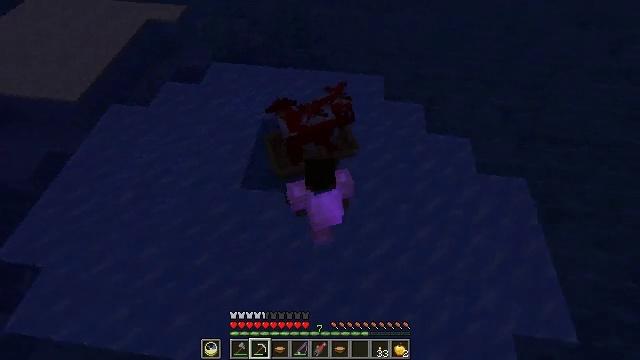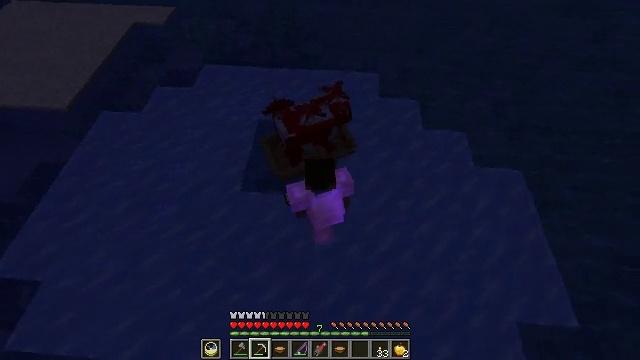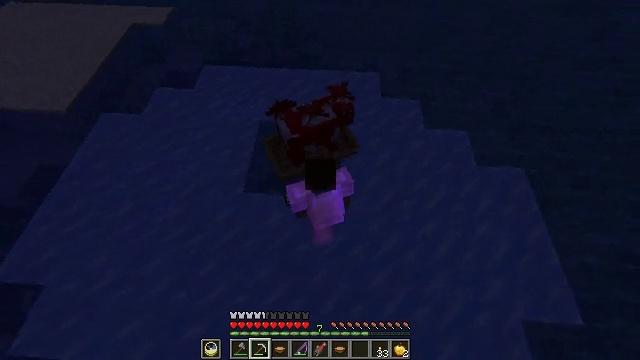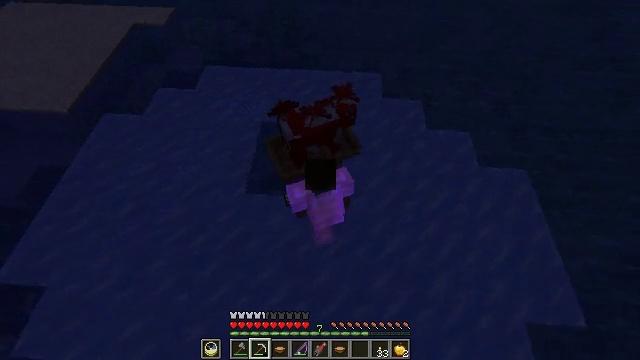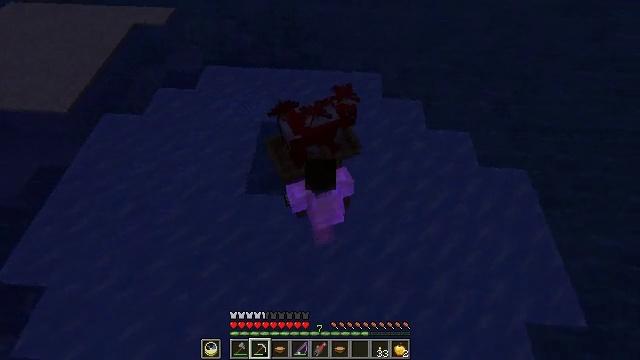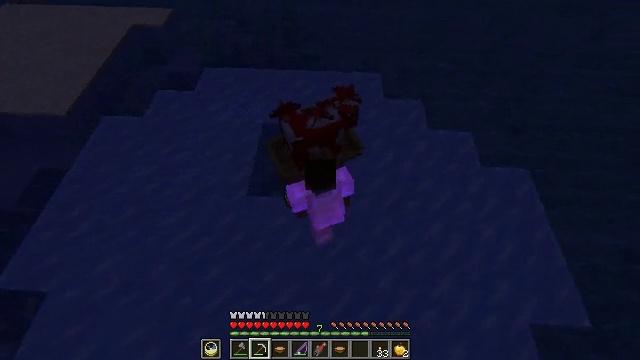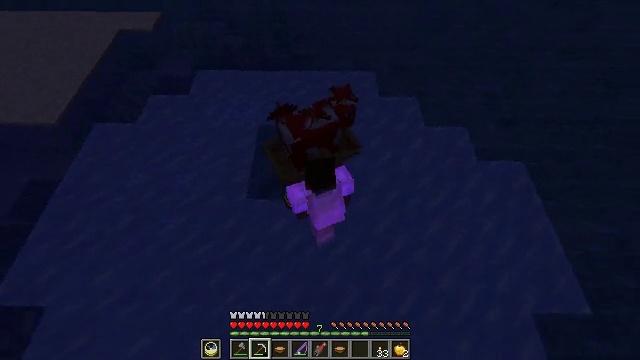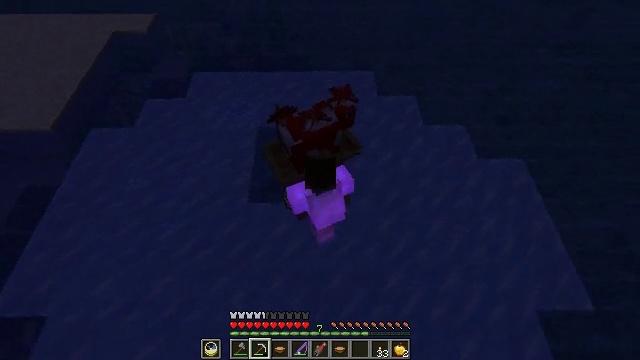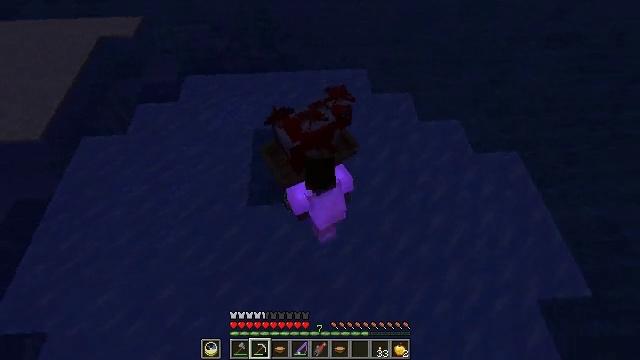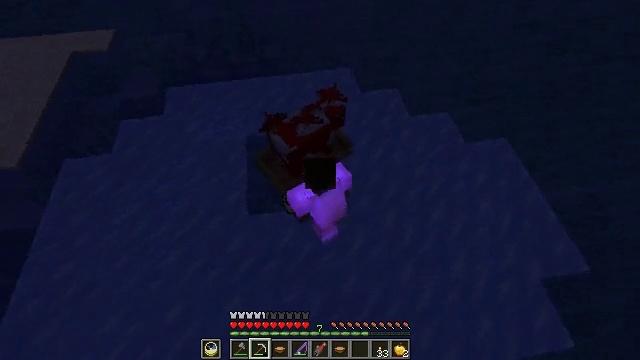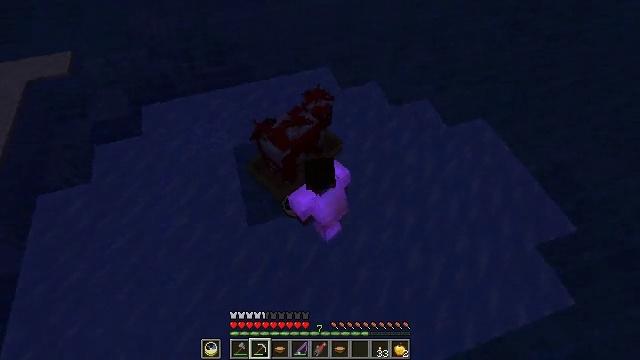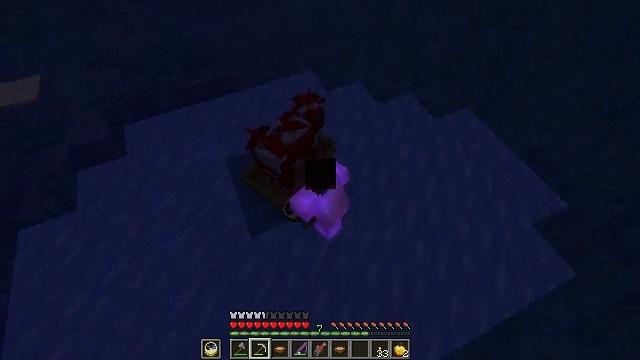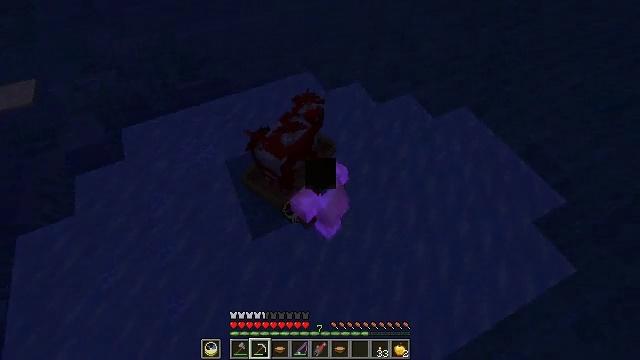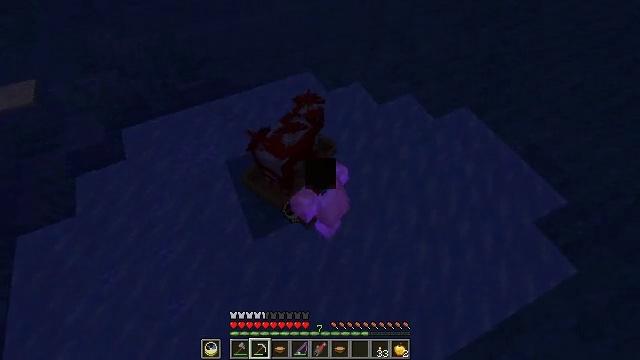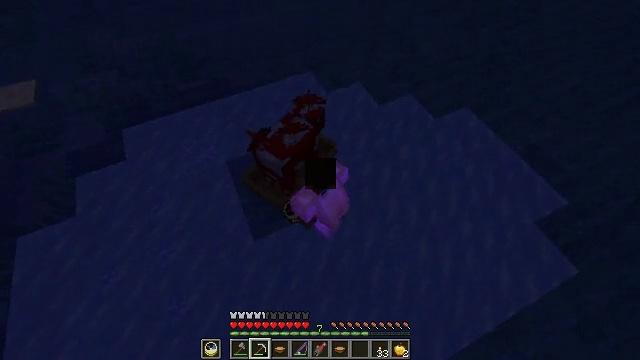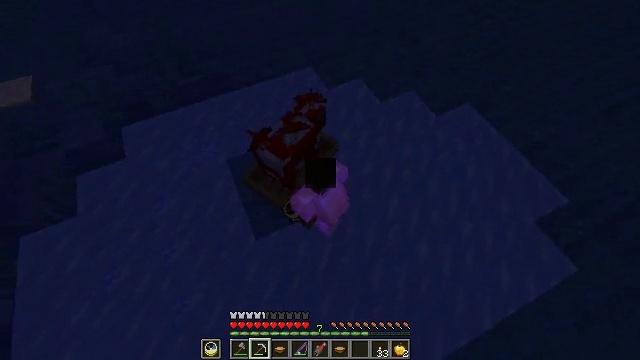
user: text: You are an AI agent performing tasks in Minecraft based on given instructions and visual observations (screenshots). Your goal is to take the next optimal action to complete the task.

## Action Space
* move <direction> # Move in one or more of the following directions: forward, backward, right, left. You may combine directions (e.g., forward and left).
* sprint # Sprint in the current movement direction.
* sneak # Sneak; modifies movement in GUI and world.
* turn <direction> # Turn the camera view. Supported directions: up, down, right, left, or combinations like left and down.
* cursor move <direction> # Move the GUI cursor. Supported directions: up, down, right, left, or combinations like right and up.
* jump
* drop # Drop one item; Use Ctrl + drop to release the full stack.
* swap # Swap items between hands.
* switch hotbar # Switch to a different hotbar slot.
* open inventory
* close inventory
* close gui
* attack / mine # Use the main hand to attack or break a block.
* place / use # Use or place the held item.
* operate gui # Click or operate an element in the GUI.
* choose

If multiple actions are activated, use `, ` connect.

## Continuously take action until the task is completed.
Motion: motion action
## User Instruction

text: Collect the frosted ice from the environment.
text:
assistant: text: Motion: move forward and move left, sneak, turn right
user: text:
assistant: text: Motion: move forward, sneak
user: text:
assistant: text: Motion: move forward, sneak
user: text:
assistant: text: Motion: move forward, sneak
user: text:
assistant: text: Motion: move forward, sneak
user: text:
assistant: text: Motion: move forward, sneak, turn right
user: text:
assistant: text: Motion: move forward, sneak, turn right
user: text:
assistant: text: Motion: move forward, sneak, turn right
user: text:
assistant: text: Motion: move forward, sneak, turn right
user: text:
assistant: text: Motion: sneak, turn right
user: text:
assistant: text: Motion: sneak, turn right and up
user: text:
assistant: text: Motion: sneak, turn right
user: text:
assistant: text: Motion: sneak
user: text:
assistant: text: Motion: sneak
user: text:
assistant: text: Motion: sneak, turn down
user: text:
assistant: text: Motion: sneak, turn down
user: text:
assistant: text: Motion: sneak, turn down
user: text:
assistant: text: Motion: sneak, turn left and down
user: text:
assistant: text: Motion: sneak, turn left and down
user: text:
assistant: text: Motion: sneak, turn left and down
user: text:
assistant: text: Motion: sneak, turn left and down
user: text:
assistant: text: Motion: sneak, turn left
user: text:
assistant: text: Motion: sneak, turn left
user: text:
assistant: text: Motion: sneak, use / place
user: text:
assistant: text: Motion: sneak, use / place
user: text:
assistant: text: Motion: sneak, use / place
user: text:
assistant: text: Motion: sneak, use / place
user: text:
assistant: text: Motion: sneak
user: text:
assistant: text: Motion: sneak
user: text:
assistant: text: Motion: sneak